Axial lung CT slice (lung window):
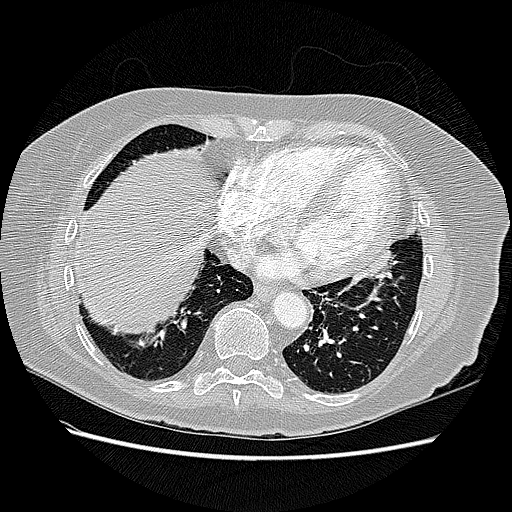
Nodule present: no